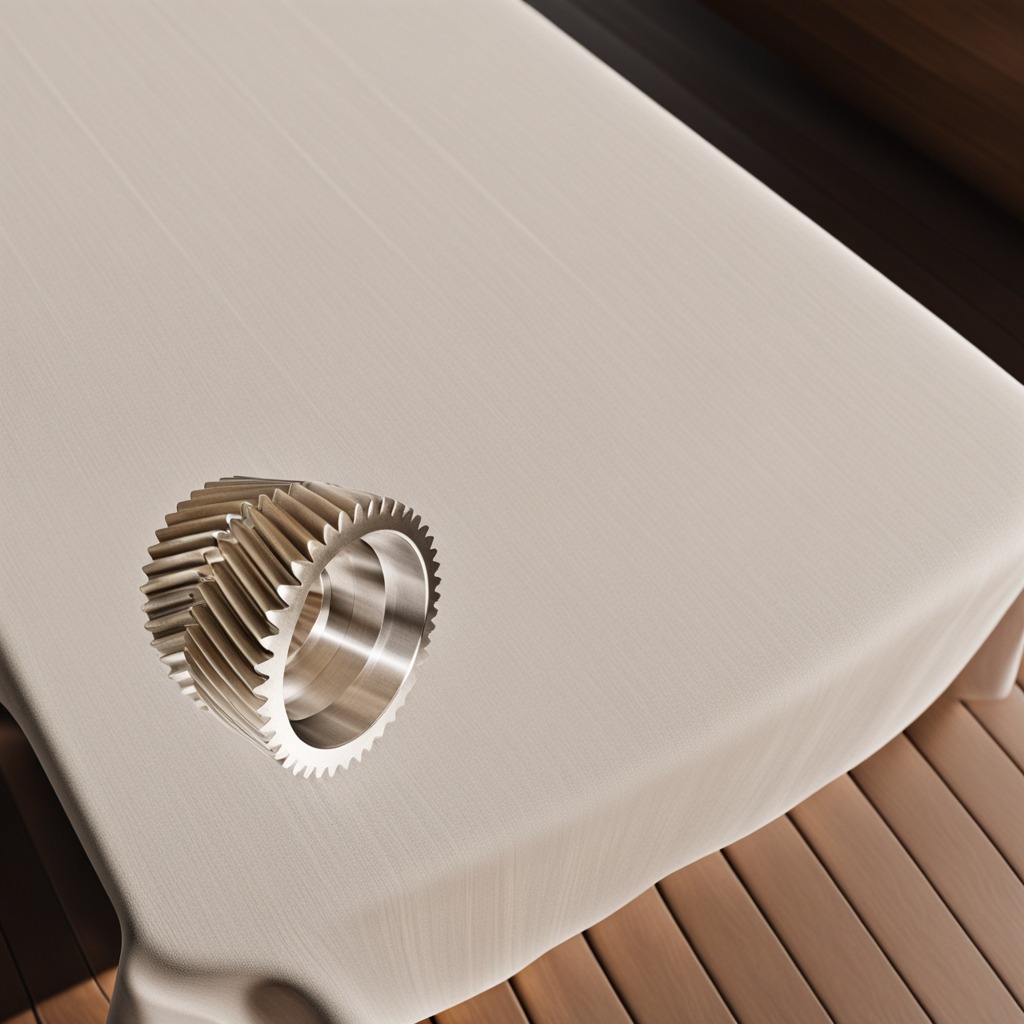
A steel gear with teeth is lying on a wooden table in an outdoor workshop during daytime bright natural light soft shadows worn but beneath the cloth.